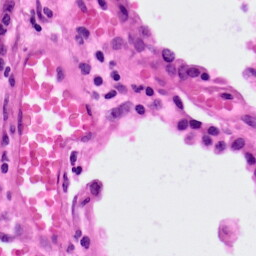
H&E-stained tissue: Lung